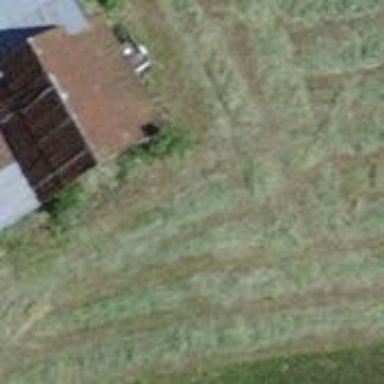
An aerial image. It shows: Barn.